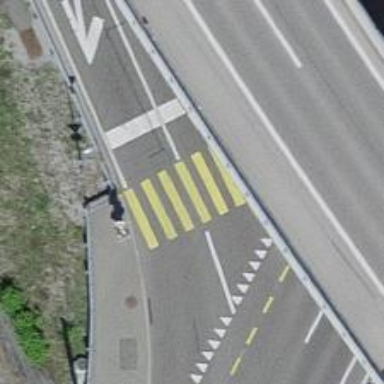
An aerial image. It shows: Crossing with traffic signals.